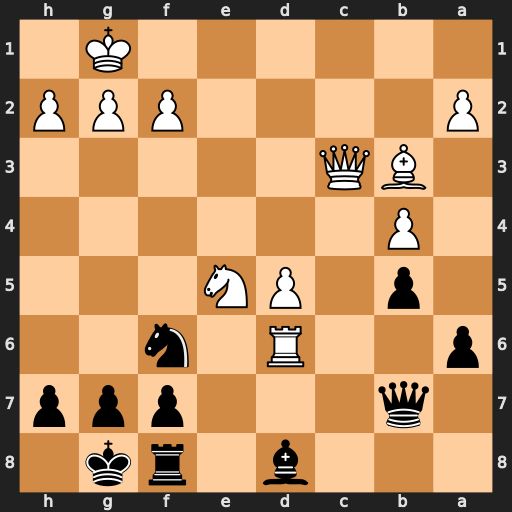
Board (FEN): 3b1rk1/1q3ppp/p2R1n2/1p1PN3/1P6/1BQ5/P4PPP/6K1
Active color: b
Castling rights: -
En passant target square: -
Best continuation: Ne4 Rd7 Qxd7 Nxd7 Nxc3